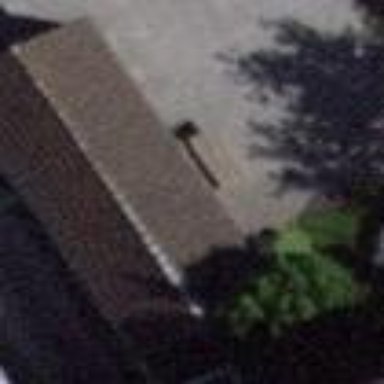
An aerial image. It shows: Garage building.